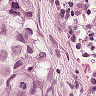
Metastatic tissue present: yes